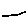
Label: line